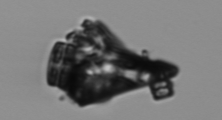
Label: Delphineis